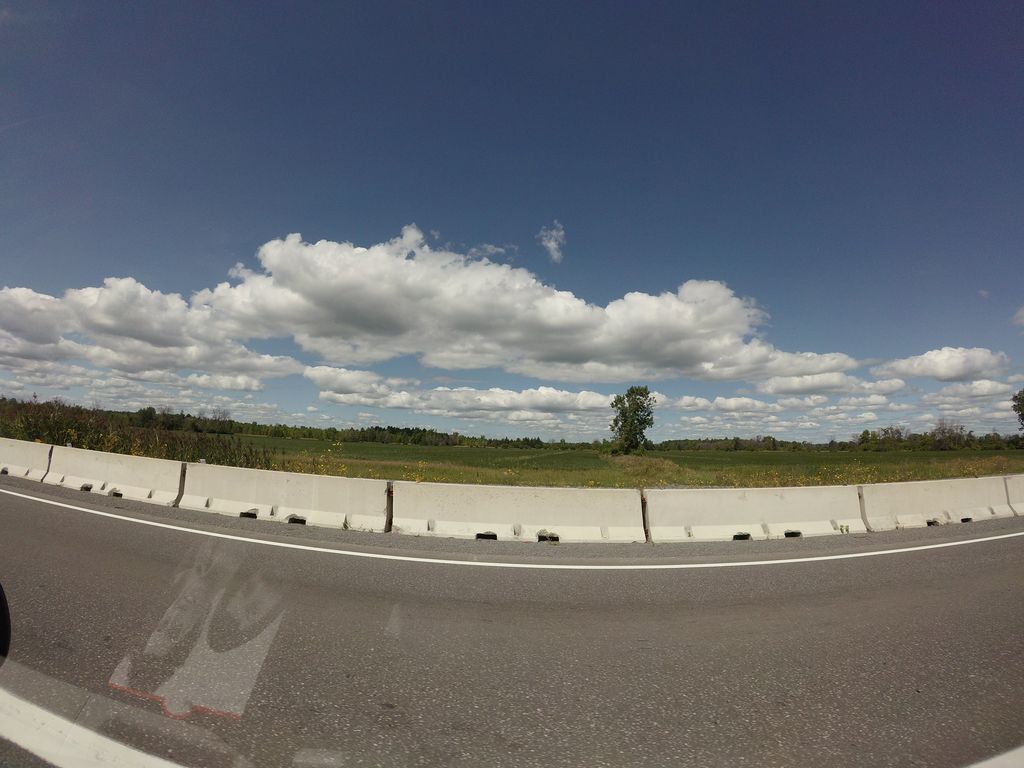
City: ottawa-gatineau